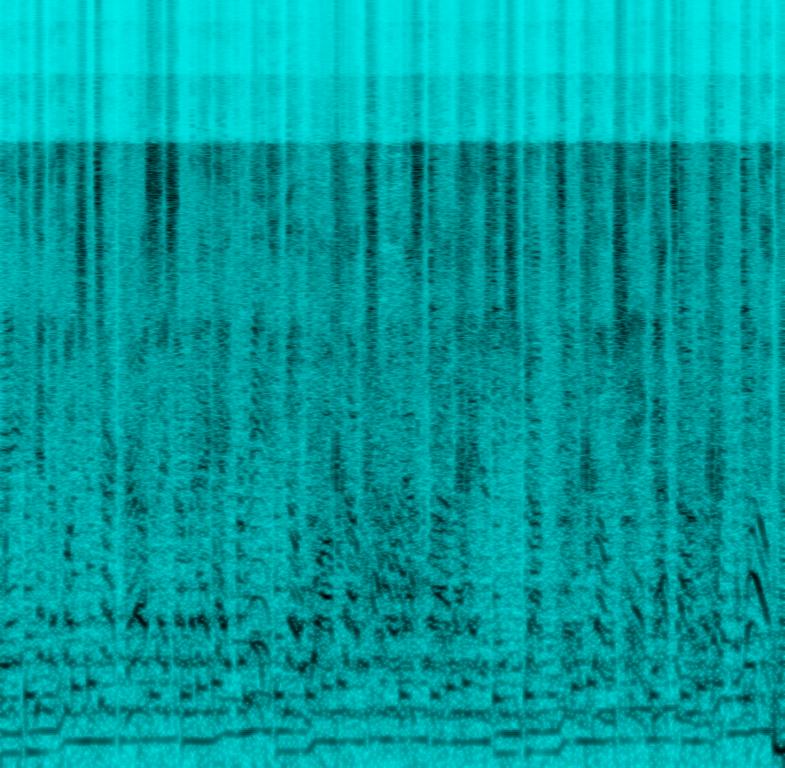
The Hip Hop/Rap song features a flat male vocal with filtered, background male vocals, rapping over repetitive plucked synth melody and addictive synth lead melody, followed by distorted 808 bass, snaps and some offbeat hi hats. The whole sound is distorted and everything is in mono, which makes the song low quality.